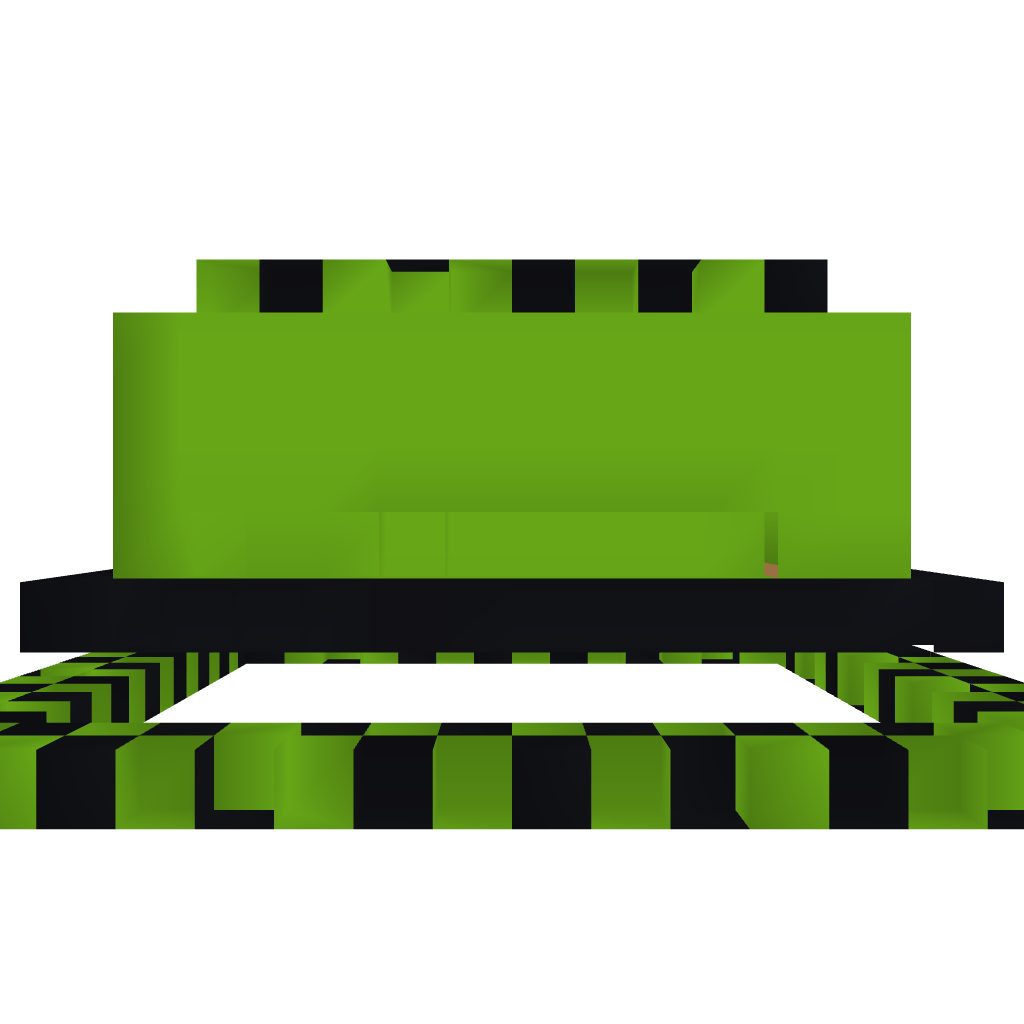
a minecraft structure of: Studio 001